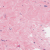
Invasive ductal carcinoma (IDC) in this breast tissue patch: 0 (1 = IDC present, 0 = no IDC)